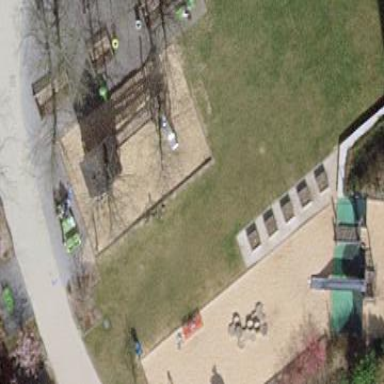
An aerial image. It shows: Playground area for leisure activities on the land.